Field crop: maize
Growth stage: 1
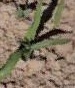
Species: maize